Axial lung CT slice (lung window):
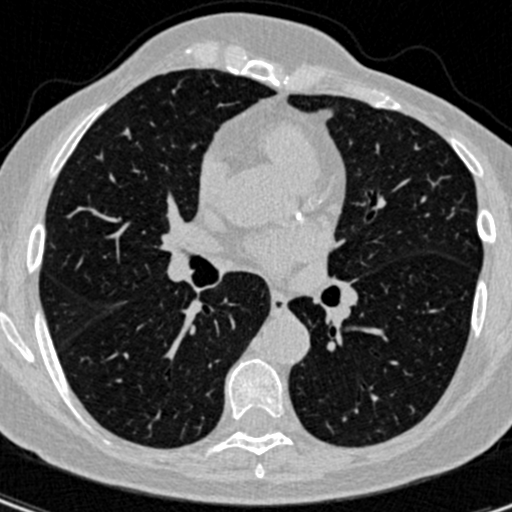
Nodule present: no